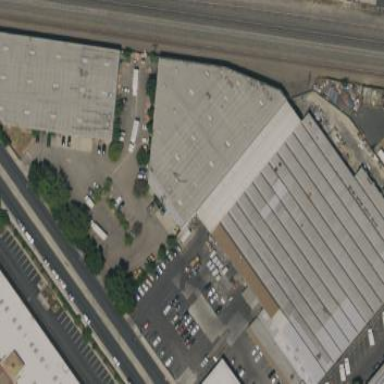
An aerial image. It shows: Warehouse building.